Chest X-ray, AP view. Patient: 55 years old, sex F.
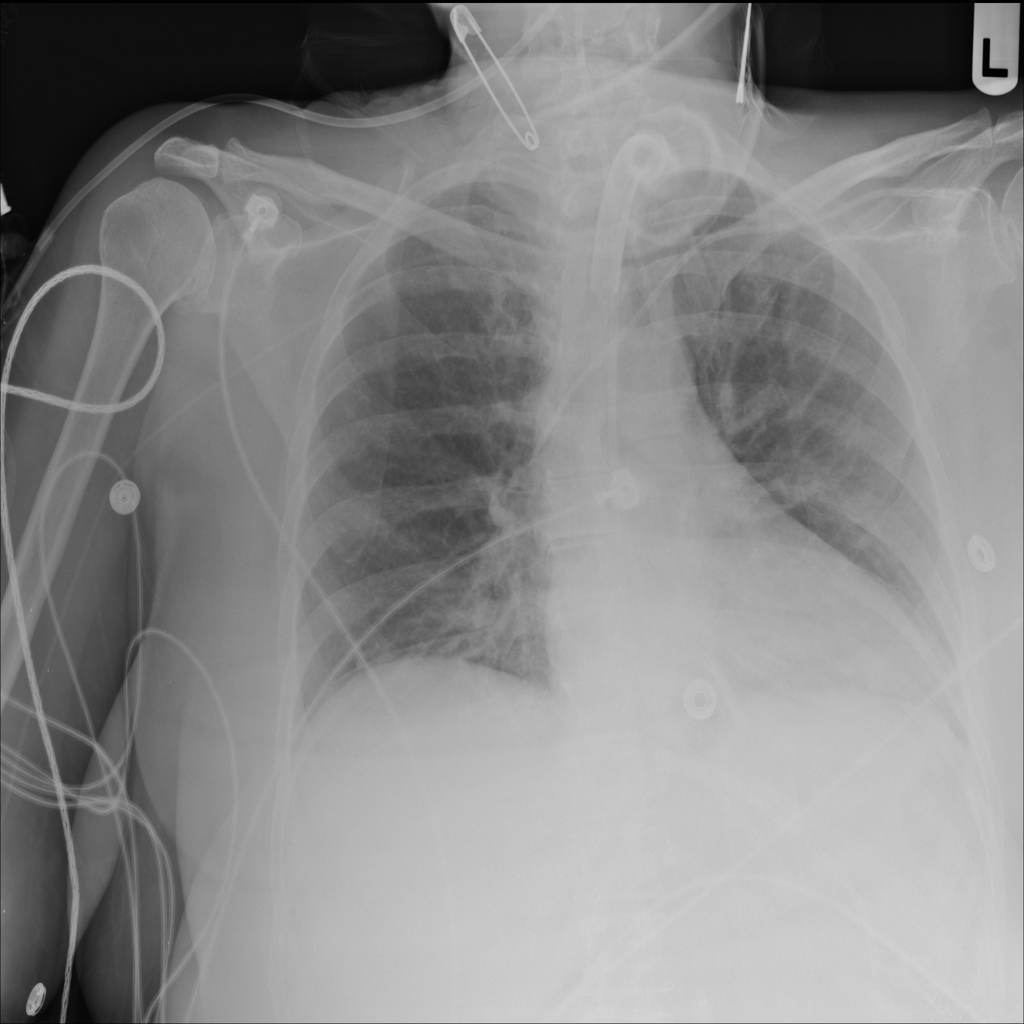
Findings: No Finding